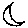
Label: moon